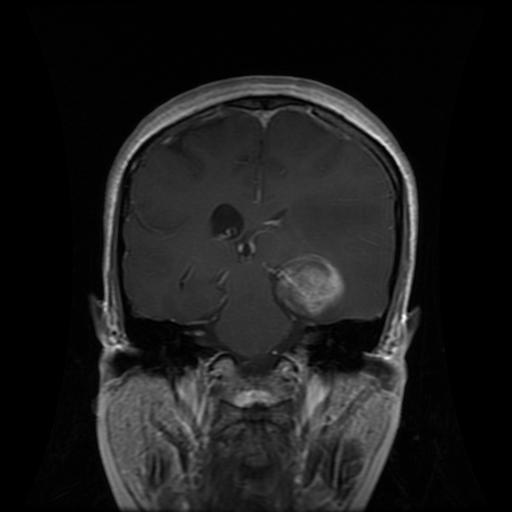
Label: glioma